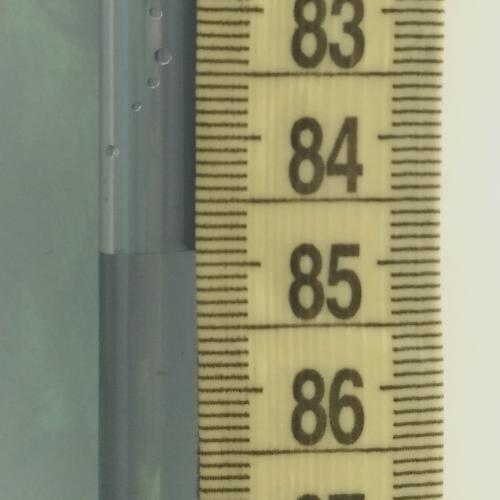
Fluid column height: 84.9 cm